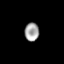
Tissue: prostate
Cell type: Endothelial cells
Senescence score: 0.6984
Nuclear area (px): 258
Mean DAPI intensity: 163.085